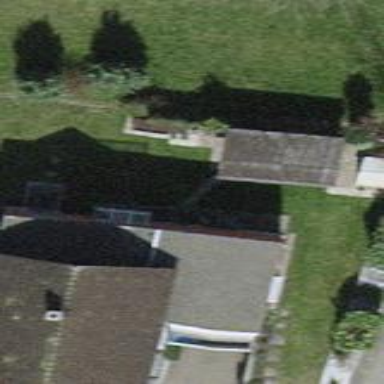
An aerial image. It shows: Detached building with gabled roof.